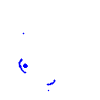
Particle: proton